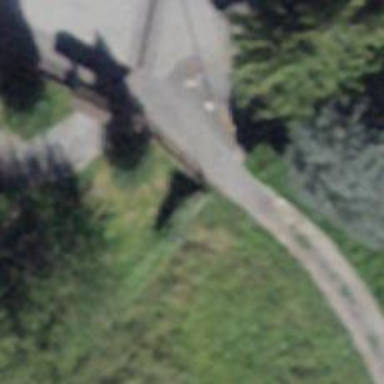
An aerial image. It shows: Culvert tunnel.